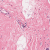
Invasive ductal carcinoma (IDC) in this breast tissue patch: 0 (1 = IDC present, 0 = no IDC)